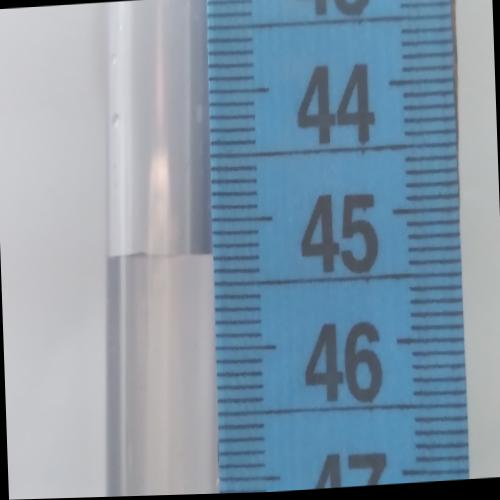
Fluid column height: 45.3 cm